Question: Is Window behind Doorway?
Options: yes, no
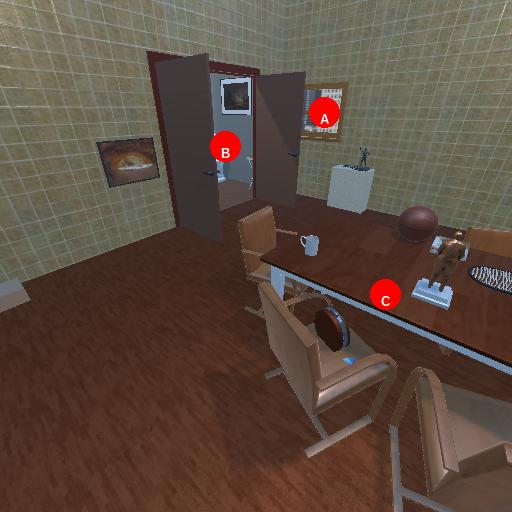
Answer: yes